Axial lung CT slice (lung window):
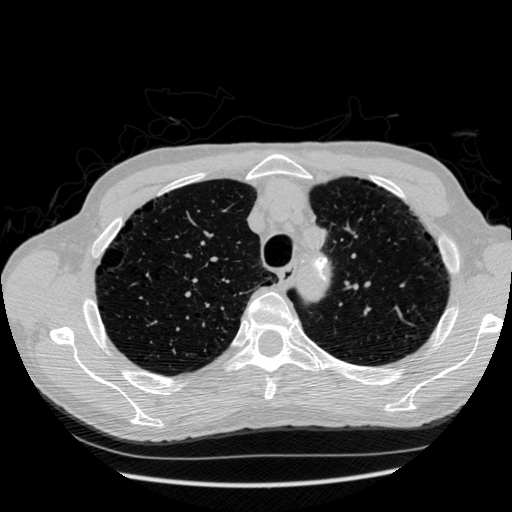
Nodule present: no